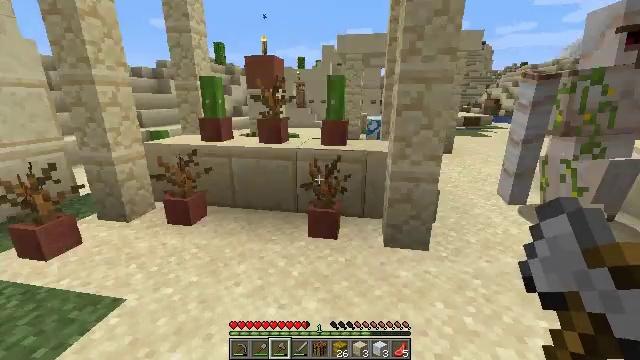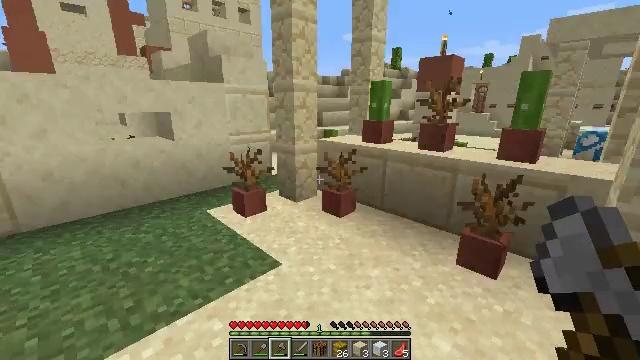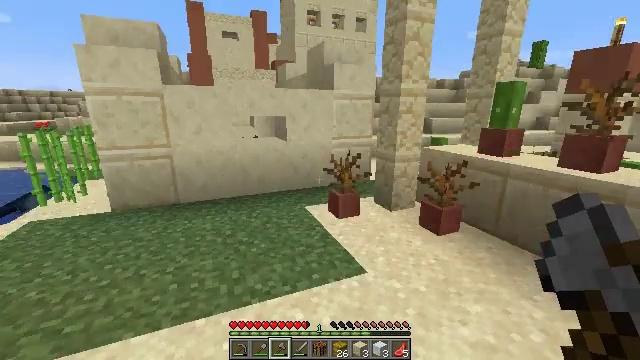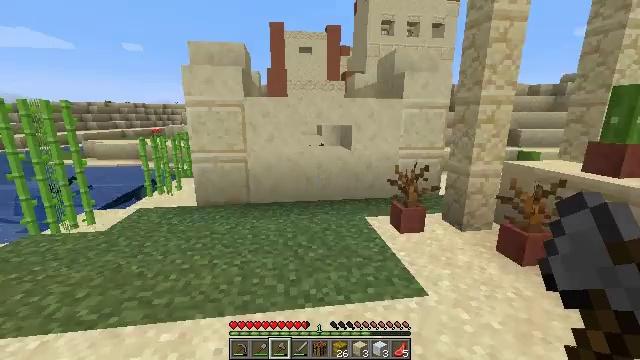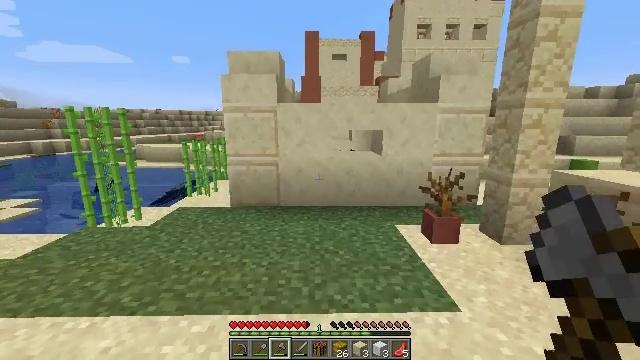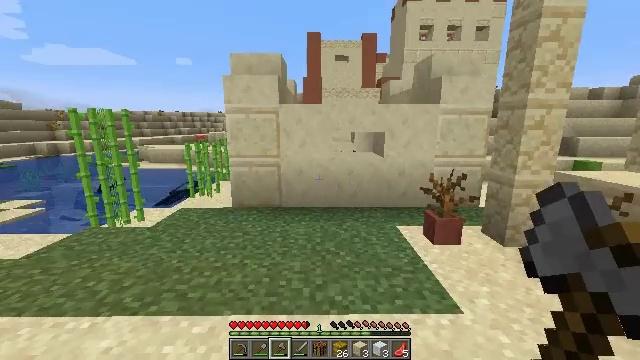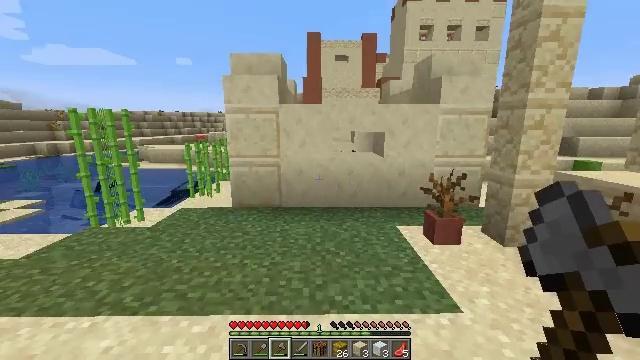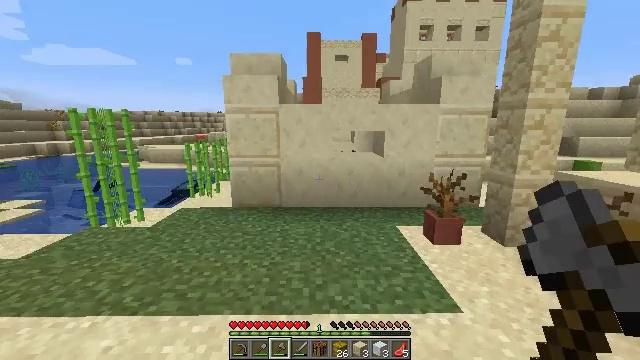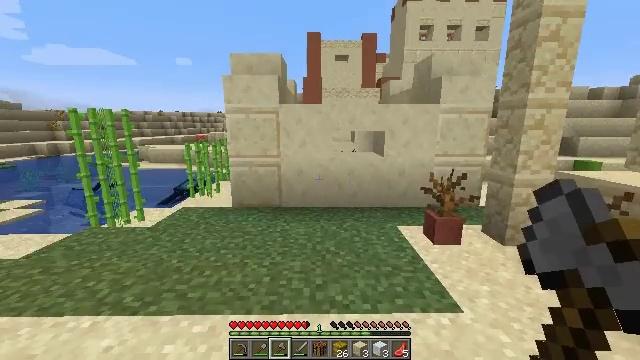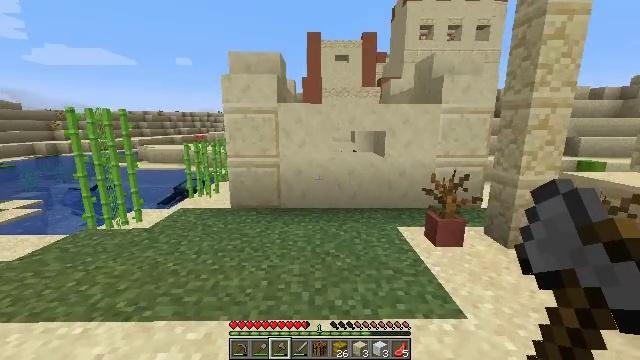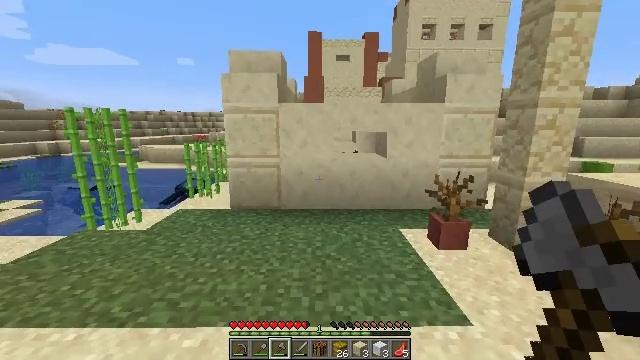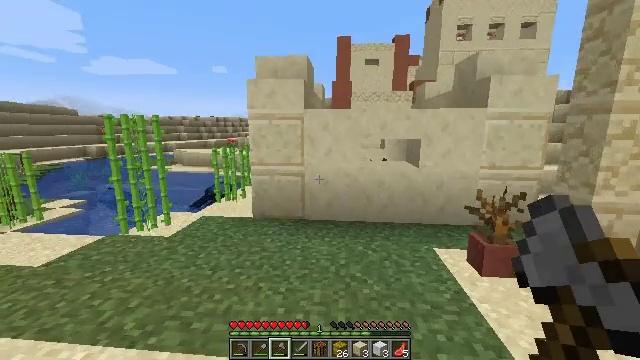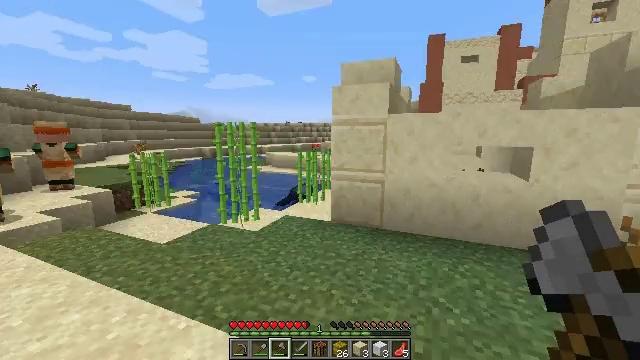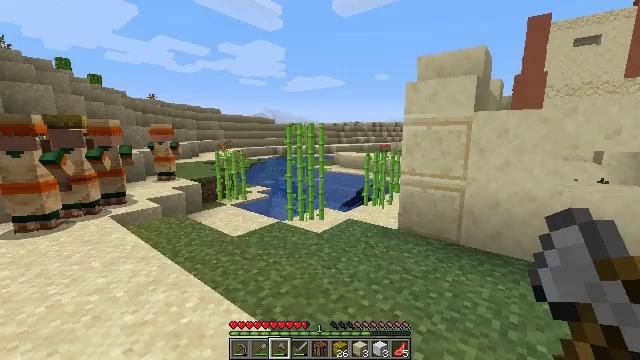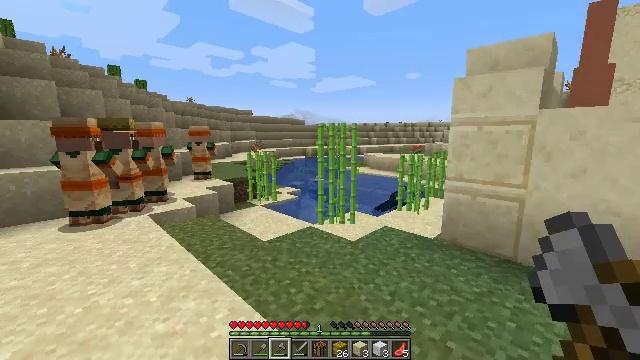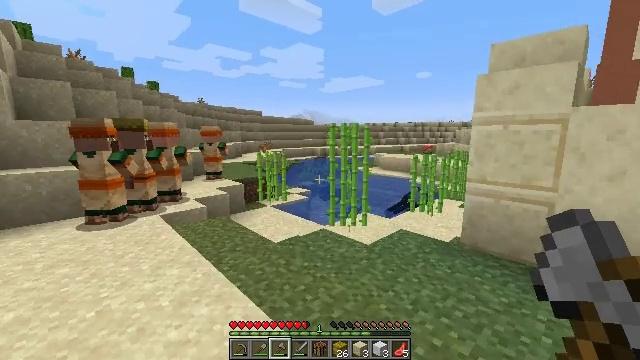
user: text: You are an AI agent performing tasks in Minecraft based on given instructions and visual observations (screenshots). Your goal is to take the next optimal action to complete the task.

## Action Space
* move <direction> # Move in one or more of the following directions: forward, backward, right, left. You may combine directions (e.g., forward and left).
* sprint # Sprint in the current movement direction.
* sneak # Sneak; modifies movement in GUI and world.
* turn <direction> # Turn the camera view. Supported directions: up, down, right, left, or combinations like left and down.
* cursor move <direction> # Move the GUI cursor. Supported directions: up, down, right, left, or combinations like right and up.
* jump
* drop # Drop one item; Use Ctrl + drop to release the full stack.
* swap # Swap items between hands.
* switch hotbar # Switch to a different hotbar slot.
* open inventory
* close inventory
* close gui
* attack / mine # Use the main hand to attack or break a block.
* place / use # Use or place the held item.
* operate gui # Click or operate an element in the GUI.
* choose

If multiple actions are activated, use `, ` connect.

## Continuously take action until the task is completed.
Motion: motion action
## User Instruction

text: Combine wheat on the crafting table to make bread.
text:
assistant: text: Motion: turn left
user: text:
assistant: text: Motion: turn left and up
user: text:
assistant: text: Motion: turn left and up
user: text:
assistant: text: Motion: turn left and up
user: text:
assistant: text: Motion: no_op
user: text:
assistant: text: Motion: no_op
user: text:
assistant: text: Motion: no_op
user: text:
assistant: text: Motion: no_op
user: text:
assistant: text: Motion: move forward
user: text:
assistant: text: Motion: move forward
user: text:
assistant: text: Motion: move forward, turn left and up
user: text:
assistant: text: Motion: move forward, turn left and up
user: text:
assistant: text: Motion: move forward and move left, turn left
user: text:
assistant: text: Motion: move forward and move left, turn left
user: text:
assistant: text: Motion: move forward and move left, turn left
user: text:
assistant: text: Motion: move forward and move left
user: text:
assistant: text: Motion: move forward and move left
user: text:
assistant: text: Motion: move forward and move left
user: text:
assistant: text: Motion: move forward
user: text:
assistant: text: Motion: move forward
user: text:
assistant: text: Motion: move forward
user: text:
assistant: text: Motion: move forward
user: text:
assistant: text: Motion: move forward
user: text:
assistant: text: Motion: move forward
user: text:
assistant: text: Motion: move forward
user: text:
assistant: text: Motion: move forward
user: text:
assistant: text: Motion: move forward and move left
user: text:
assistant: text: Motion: move forward and move left, turn left
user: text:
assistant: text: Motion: move forward and move left, turn left
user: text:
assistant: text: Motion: move forward and move left, turn left